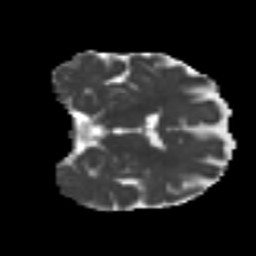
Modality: MD
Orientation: coronal
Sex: female
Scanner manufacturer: ge
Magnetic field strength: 3 T
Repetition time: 7 s
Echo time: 0.08 s